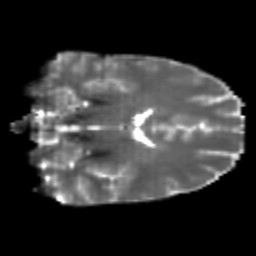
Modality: T2w
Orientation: coronal
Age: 22
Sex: male
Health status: healthy
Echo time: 0.074 s